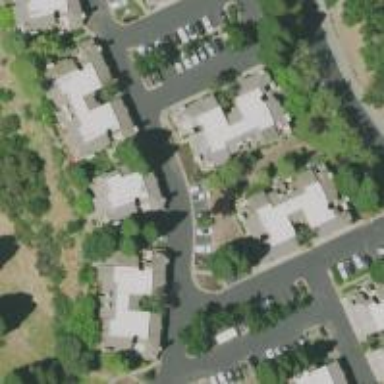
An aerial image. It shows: Residential road.